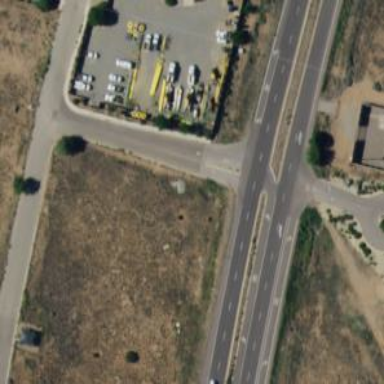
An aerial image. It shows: Road with "through" marking.